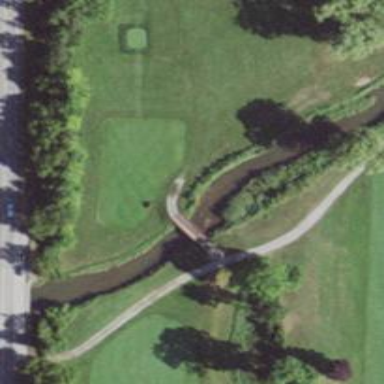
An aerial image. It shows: Path for both roads and golfers.